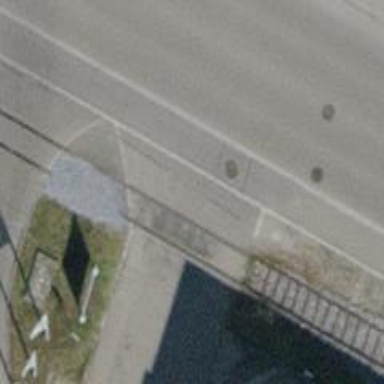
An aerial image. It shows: Level crossing along the railway.